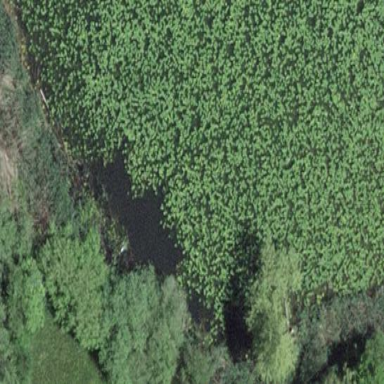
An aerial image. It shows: Wetland area dominated by reedbeds.